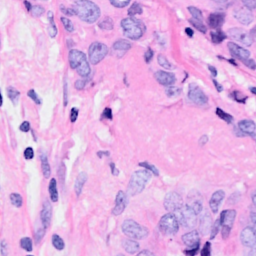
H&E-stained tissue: Breast